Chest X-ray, AP view. Patient: 33 years old, sex M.
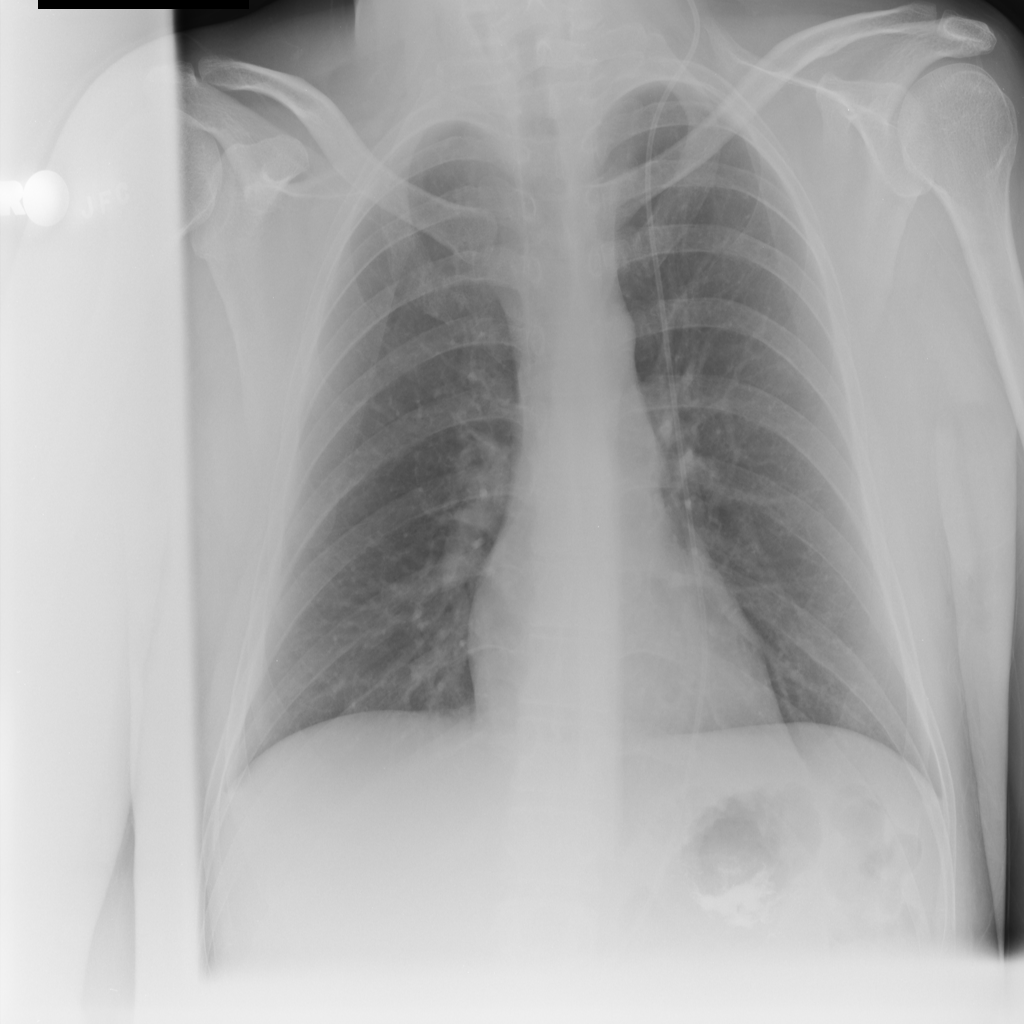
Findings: No Finding